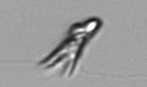
Label: Chrysochromulina_lanceolata